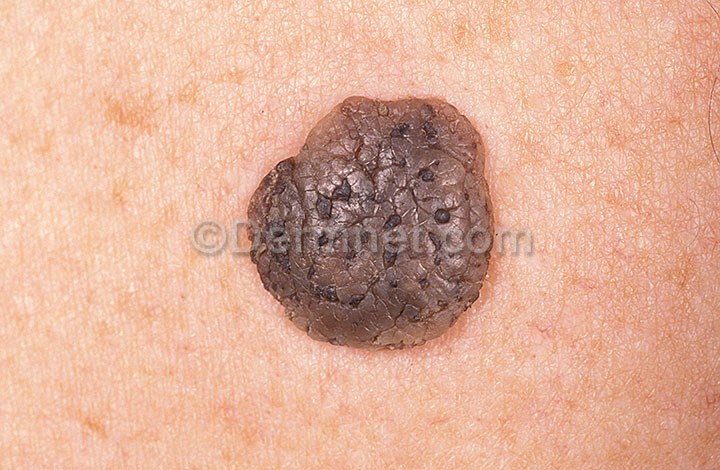
Disease: Seborrheic Keratoses and other Benign Tumors